Field crop: maize
Growth stage: 2
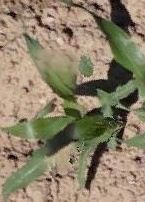
Species: maize